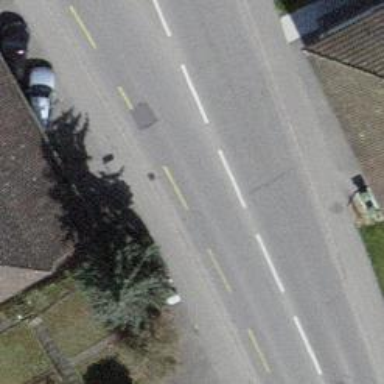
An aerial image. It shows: Sidewalk along the footway.